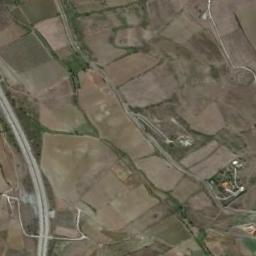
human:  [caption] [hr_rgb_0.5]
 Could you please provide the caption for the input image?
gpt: Many rectangular-shaped light green and tan mixed mixed-sized rectangular farm fields .

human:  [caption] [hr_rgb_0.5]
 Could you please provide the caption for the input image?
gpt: Some khaki rectangular farmlands of different sizes are on the ground and a freeway goes through the farmlands .

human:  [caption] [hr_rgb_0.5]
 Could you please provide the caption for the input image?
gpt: There are some light green and bare rectangular farmland .

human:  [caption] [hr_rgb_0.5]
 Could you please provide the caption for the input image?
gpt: There are many rectangular farmlands of different sizes .

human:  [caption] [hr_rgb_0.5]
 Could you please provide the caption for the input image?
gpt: There are many brown rectangular farmlands .